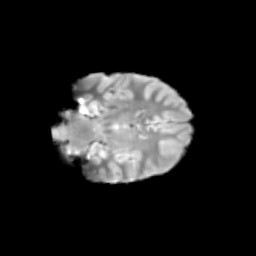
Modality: T2w
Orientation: coronal
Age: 11
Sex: female
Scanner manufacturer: siemens
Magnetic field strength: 3 T
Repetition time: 3.8 s
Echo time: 0.07 s